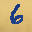
Label: 6